Interaction volume radius: 10 \u00c5
Interaction volume height: 20 \u00c5
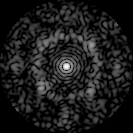
Disorder parameter: 0.7086